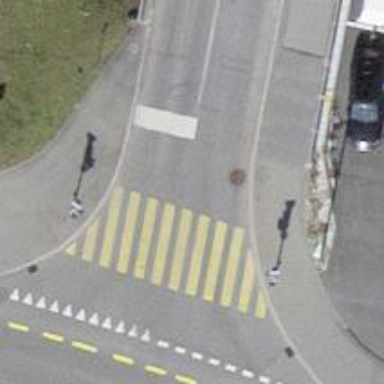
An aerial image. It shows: Road crossing with traffic signals.